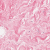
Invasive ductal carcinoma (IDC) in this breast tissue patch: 0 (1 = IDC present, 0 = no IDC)